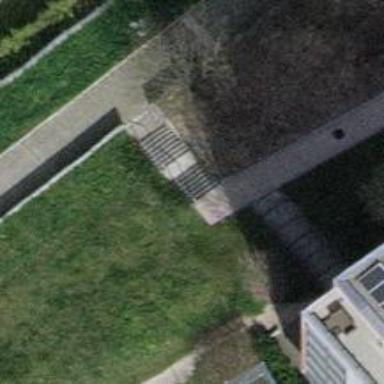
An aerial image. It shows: Road with steps.